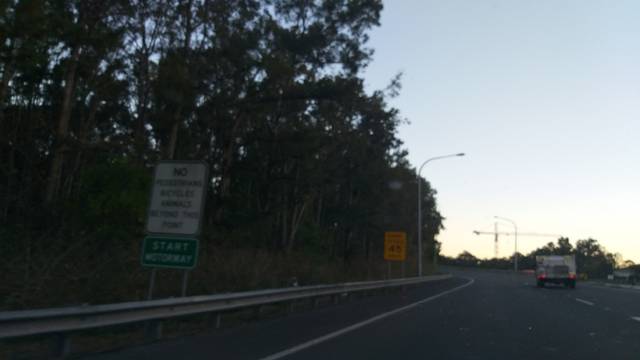
Region: Australia
Coordinates: -34.455, 150.856